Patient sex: M
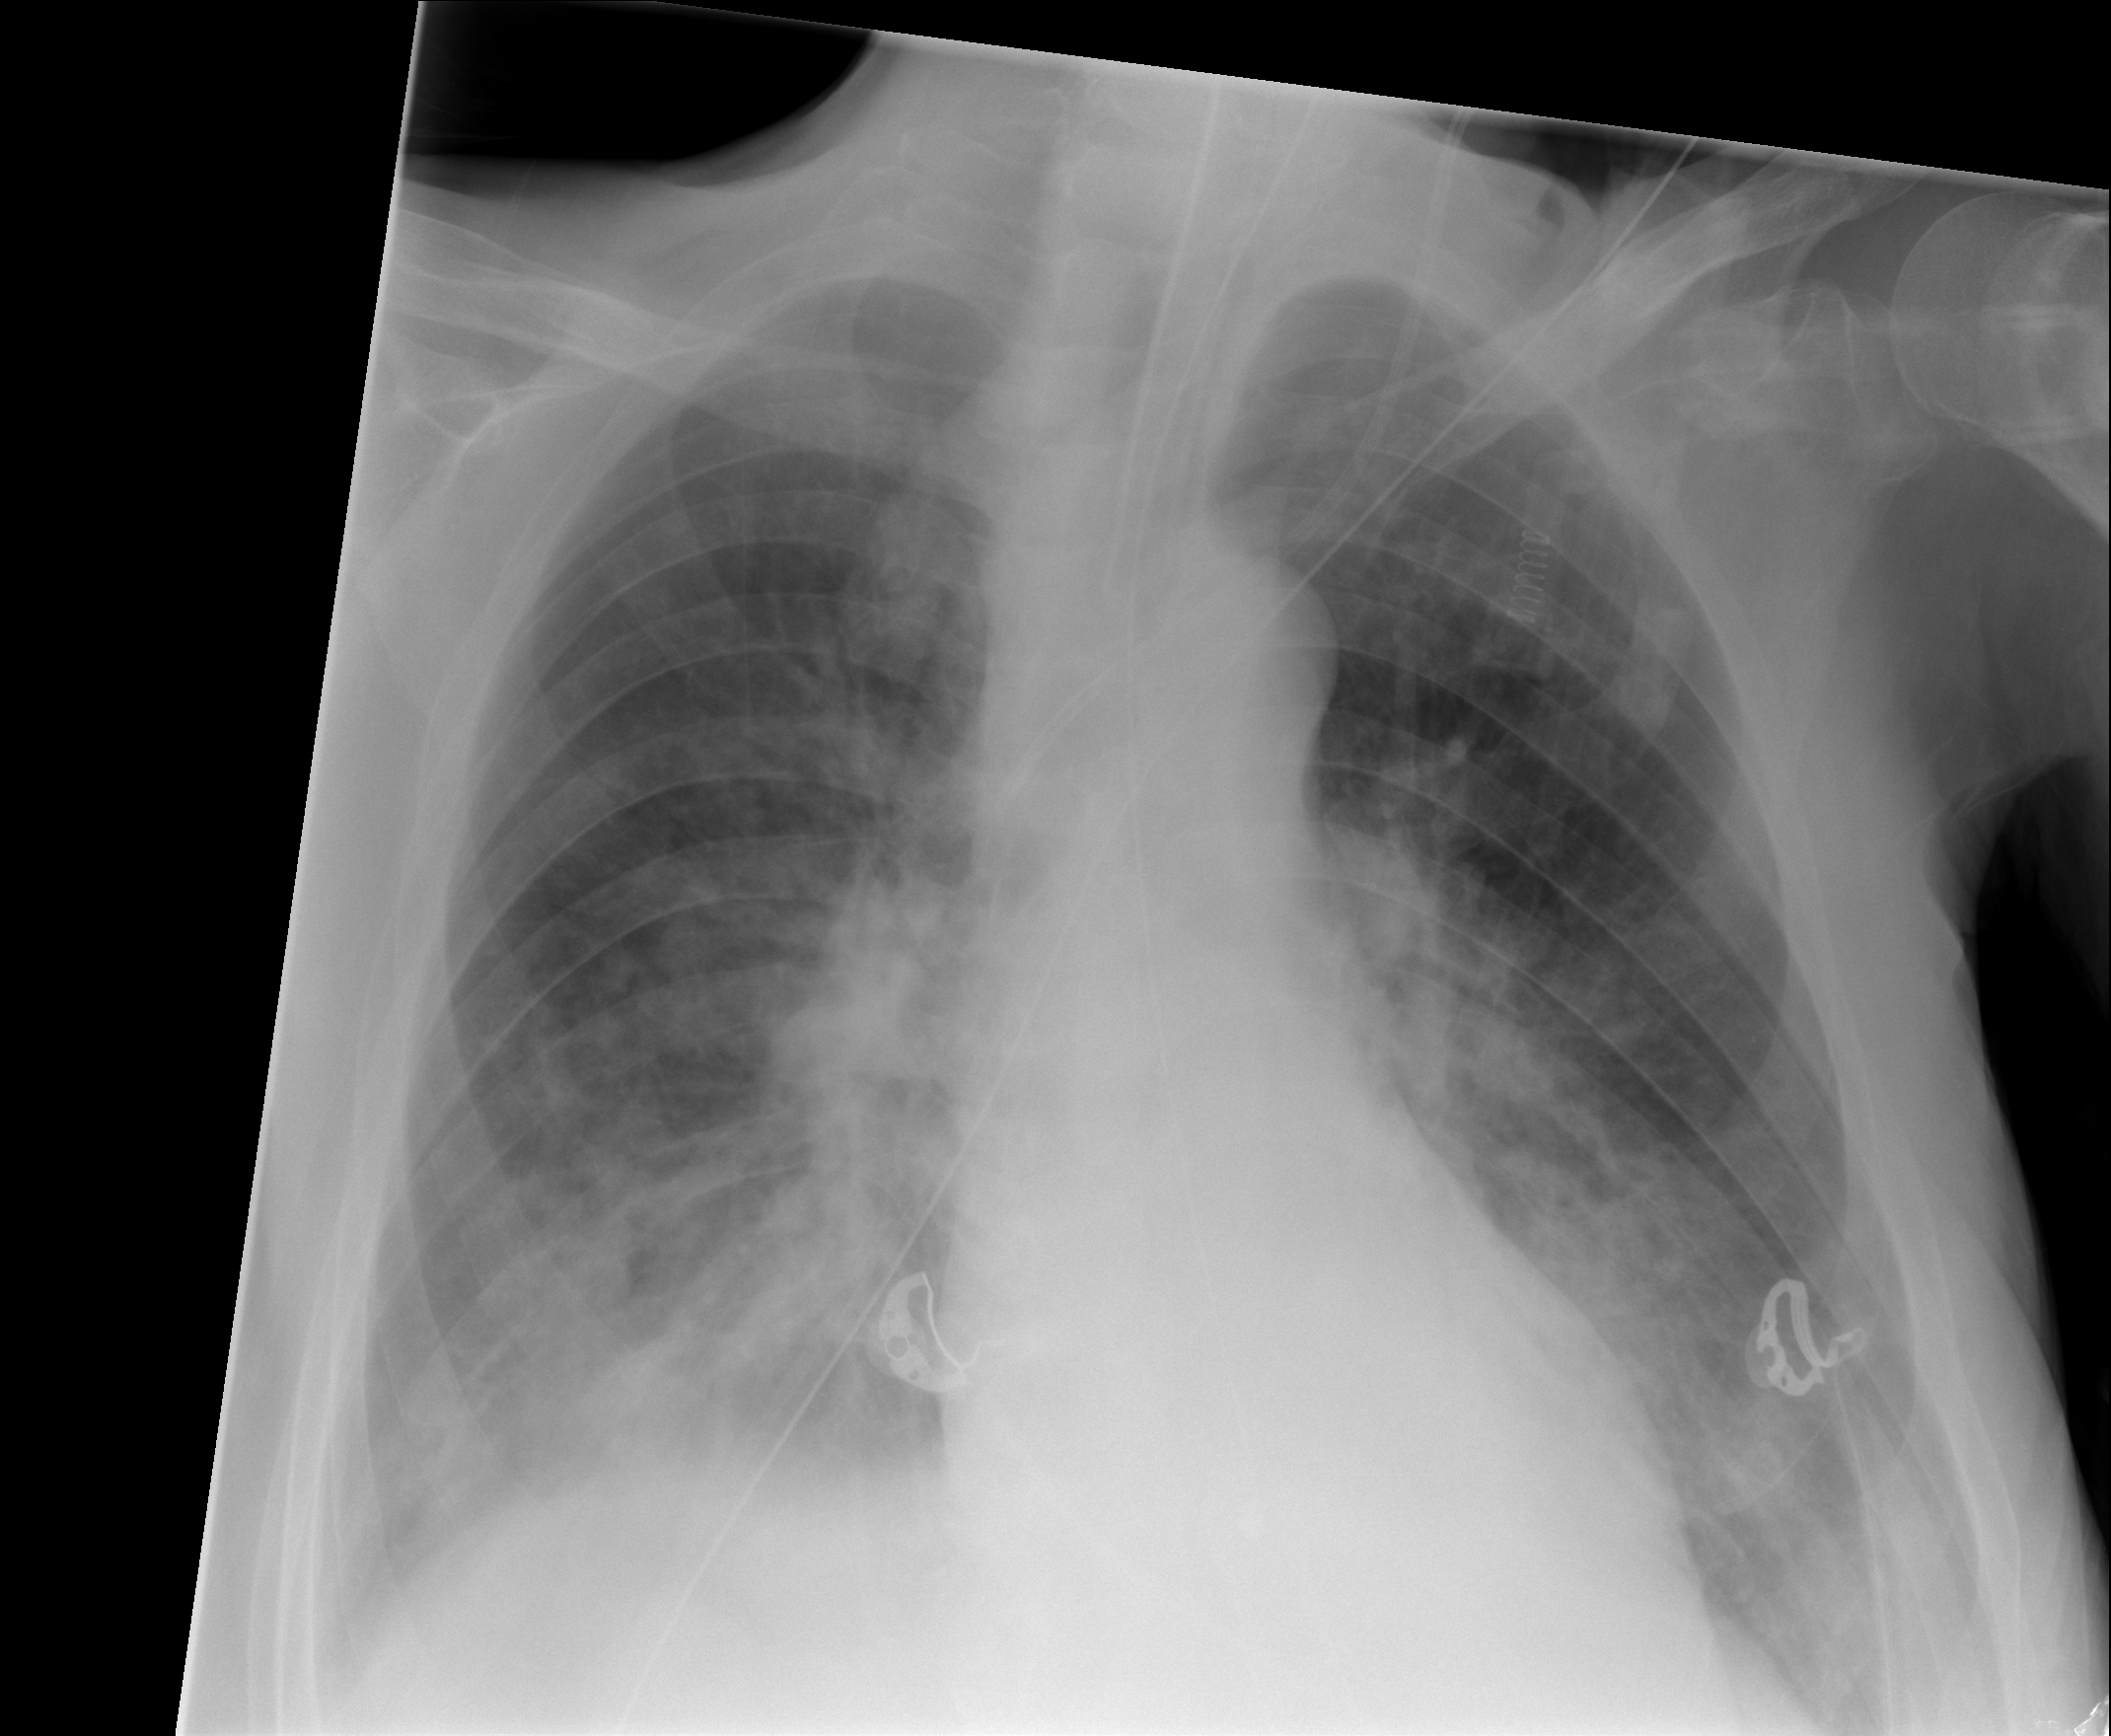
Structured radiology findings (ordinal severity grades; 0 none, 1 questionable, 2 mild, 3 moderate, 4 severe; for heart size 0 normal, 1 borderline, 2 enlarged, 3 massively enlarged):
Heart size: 0
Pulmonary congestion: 2
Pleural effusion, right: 3
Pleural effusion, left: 2
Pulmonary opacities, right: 3
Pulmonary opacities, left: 0
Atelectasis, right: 2
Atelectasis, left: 2